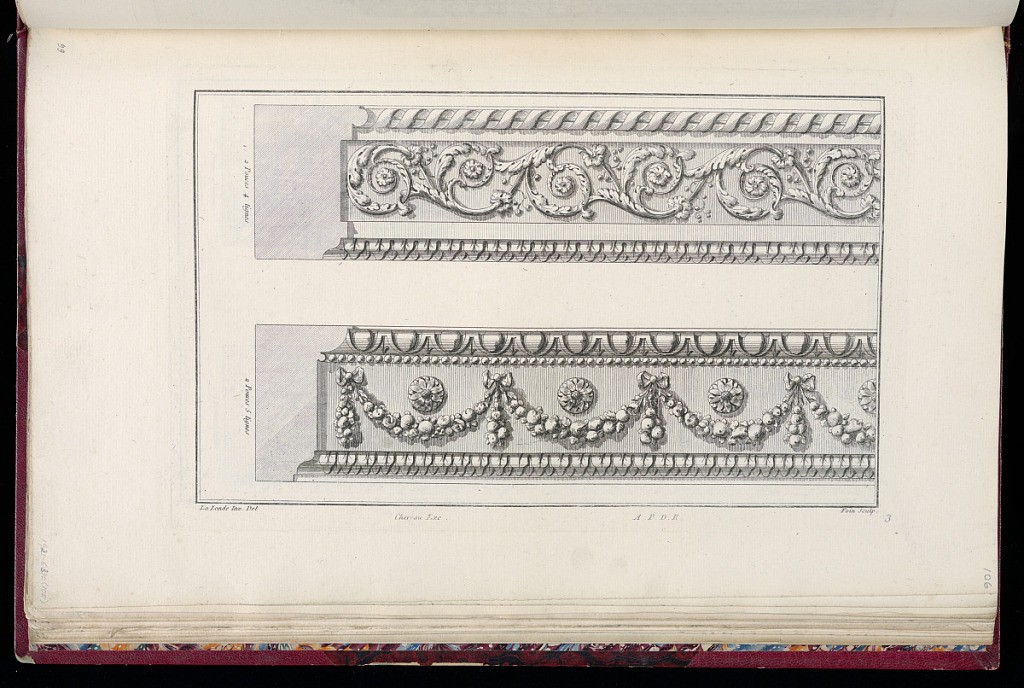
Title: Cornice Designs
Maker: Richard de Lalonde, French, active 1780–96
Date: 1775-1788
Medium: Etching on off-white laid paper
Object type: Print
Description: Two cornice designs, one above the other.  The top cornice is decorated with, from top to bottom, ribbon twist with dowel, scrolling acanthus leaves, and leaf lamb tongue ornamentation. The profile of the cornice is provided at the left, as is a scale marking of "2 Pouces 4 lignes." The lower cornice is decorated with, from top to bottom, egg and dart, bead course, rosettes interspersed with draped garland of fruit and flowers, and lamb tongue ornamentation. The profile of the cornice is provided at the left, as is a scale marking of "2 Pouces 5 lignes." The plate is signed and numbered but does not indicate an album letter.